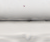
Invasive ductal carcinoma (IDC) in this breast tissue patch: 0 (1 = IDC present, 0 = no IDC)